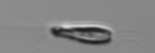
Label: Chrysochromulina